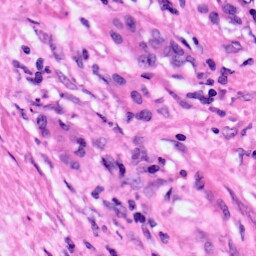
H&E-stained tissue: Pancreatic